【题型】解答题　【知识点】解析几何　【难度】hard
椭圆$\dfrac{x^2}{a^2}+\dfrac{y^2}{b^2}=1$($a>b>0$)，$P$是第一象限内椭圆上的点，$A_1(-a,0)$，$B_1(0,b)$，$|A_1B_1|=\sqrt{5}$，椭圆的离心率是$\dfrac{\sqrt{3}}{2}$．$M(-t,0)$，$N(t,0)$，$t>0$且$t\neq a$．

\vspace{0.2cm}

\vspace{0.2cm}
\noindent (1)求椭圆的方程并在下图1中作出椭圆的左焦点，写出作图依据；
\vspace{0.1cm}
\noindent (2)如图2，设$t=1$，三角形$PMN$的面积记为$S_1$，三角形$PA_1B_1$的面积记为$S_2$，若$S_2=2S_1$，求点$P$的坐标；
\vspace{0.1cm}
\noindent (3)设$P(x_0,y_0)$，连结$PM$与椭圆交于点$A$，连结$PN$与椭圆交于点$B$，判断$\dfrac{|PM|}{|MA|}+\dfrac{|PN|}{|NB|}$是否为定值？请说明理由．

\vspace{0.3cm}
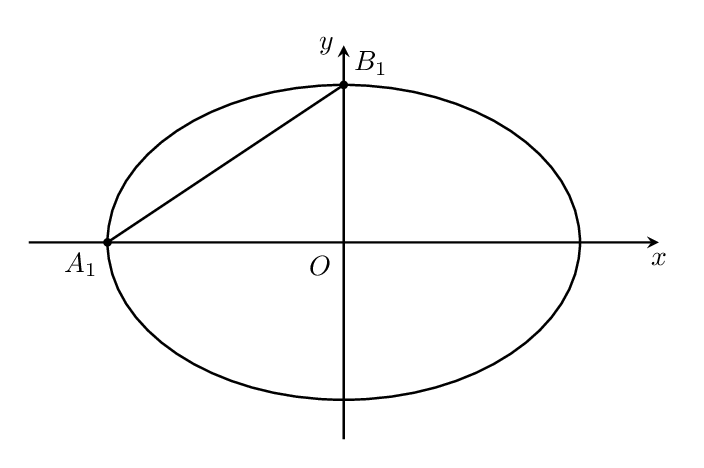
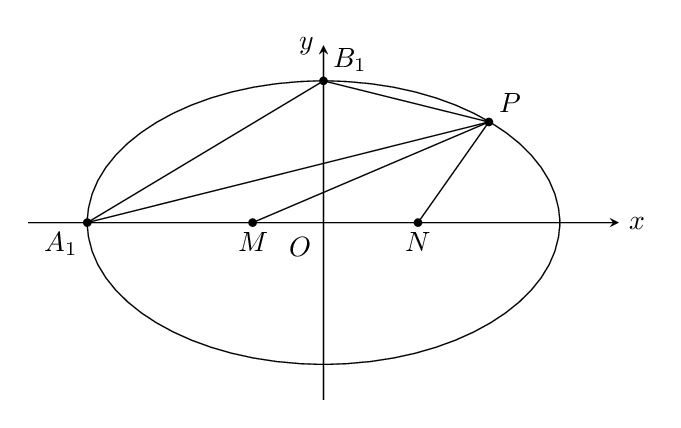
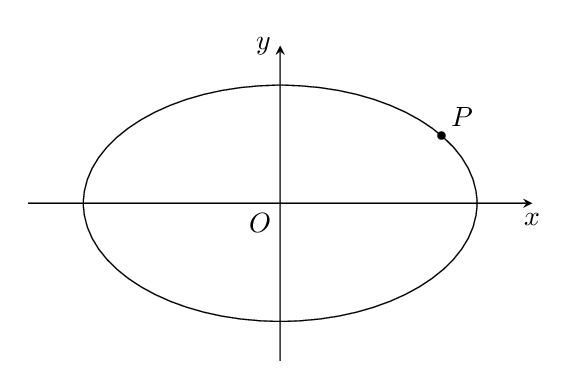
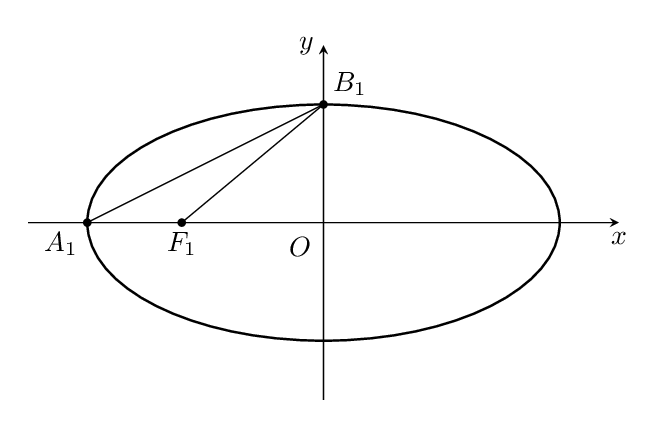
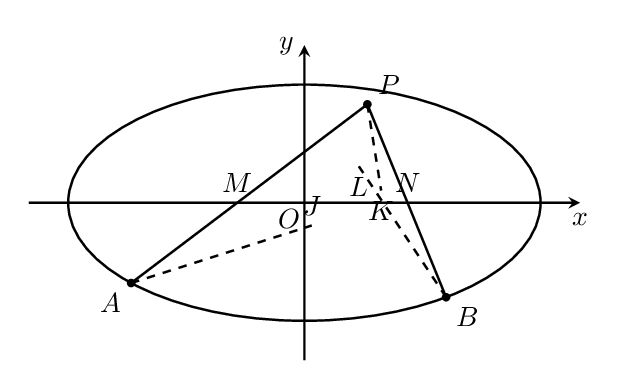
【解答】

\noindent \textbf{【答案】} (1)椭圆的方程为$\dfrac{x^2}{4}+y^2=1$，作图见解析
\vspace{0.1cm}
\noindent (2)$\left(\dfrac{8}{5},\dfrac{3}{5}\right)$
\vspace{0.1cm}
\noindent (3)为定值$\left|\dfrac{8+2t^2}{4-t^2}\right|$

\vspace{0.3cm}
\noindent \textbf{【分析】} (1)根据椭圆中$a,b,c$的关系求解椭圆方程即可，利用椭圆的定义作图即可得椭圆的左焦点；
\vspace{0.1cm}
\noindent (2)设$P(x_0,y_0)$，则$\dfrac{x_0^2}{4}+y_0^2=1$，根据三角形面积公式即可得$S_1$，$S_1$关于$x_0,y_0$的式子，利用面积比例求解$x_0,y_0$即可得所求；
\vspace{0.1cm}
\noindent (3)设$l_{PB}:x=my+t$，其中$m=\dfrac{x_0-t}{y_0}$，$l_{PA}:x=ny-t$，其中$n=\dfrac{x_0+t}{y_0}$，分别与椭圆方程联立，根据根与系数的关系得$y_B$与$y_0$，$y_A$与$y_0$的关系，再根据线段比例关系计算验证$\dfrac{|PM|}{|MA|}+\dfrac{|PN|}{|NB|}$是否为定值即可．

\vspace{0.3cm}
\noindent \textbf{【详解】} (1) 因为椭圆$\dfrac{x^2}{a^2}+\dfrac{y^2}{b^2}=1$($a>b>0$)中$A_1(-a,0)$，$B_1(0,b)$，$|A_1B_1|=\sqrt{5}$，椭圆的离心率是$\dfrac{\sqrt{3}}{2}$，
则
\[
\begin{cases}
\sqrt{a^2+b^2}=\sqrt{5} \\
\dfrac{c}{a}=\dfrac{\sqrt{3}}{2} \\
a^2=b^2+c^2
\end{cases}
\]
解得$a=2$,$b=1$,$c=\sqrt{3}$，
则椭圆的方程为$\dfrac{x^2}{4}+y^2=1$；
如下图：以$B_1$为圆心，以$OA_1$的长为半径在线段$OA_1$上画圆弧，与线段$OA_1$的交点即为椭圆的左焦点$F_1(-\sqrt{3},0)$；

\vspace{0.2cm}

\vspace{0.2cm}
\noindent (2) 设$P(x_0,y_0)$，则$\dfrac{x_0^2}{4}+y_0^2=1$ ①，且$0<x_0<2$,$0<y_0<1$，
当$t=1$时，$M(-1,0)$，$N(1,0)$
又$S_1=S_{\triangle PMN}=\dfrac{1}{2}|MN|\cdot y_0=\dfrac{1}{2}\cdot 2\cdot y_0=y_0$，
因为$A_1(-2,0)$，$B_1(0,1)$，所以直线$A_1B_1$的方程为$\dfrac{x}{-2}+y=1$，即$x-2y+2=0$，
故点$P(x_0,y_0)$到直线$A_1B_1$的距离$d_P=\dfrac{|x_0-2y_0+2|}{\sqrt{1^2+(-2)^2}}=\dfrac{|x_0-2y_0+2|}{\sqrt{5}}$，
$S_2=S_{\triangle PA_1B_1}=\dfrac{1}{2}|A_1B_1|\cdot d_P=\dfrac{1}{2}\cdot\sqrt{5}\cdot\dfrac{|x_0-2y_0+2|}{\sqrt{5}}=\dfrac{|x_0-2y_0+2|}{2}=\dfrac{x_0-2y_0+2}{2}$，
因为$S_2=2S_1$，所以$\dfrac{x_0-2y_0+2}{2}=2y_0$，即$x_0-6y_0+2=0$ ②，
联立①②，且$0<x_0<2$,$0<y_0<1$，解得$x_0=\dfrac{8}{5}$,$y_0=\dfrac{3}{5}$，
故点$P$的坐标为$\left(\dfrac{8}{5},\dfrac{3}{5}\right)$；

\vspace{0.3cm}
\noindent (3) 如图所示，$M(-t,0)$，$N(t,0)$，$t>0$且$t\neq a$，$P(x_0,y_0)$，则$\dfrac{x_0^2}{4}+y_0^2=1$，

\vspace{0.2cm}

\vspace{0.2cm}
\noindent 过$A$作$AJ\perp x$轴于$J$，过$B$作$BL\perp x$轴于$L$，
设$l_{PB}:x=my+t$，其中$m=\dfrac{x_0-t}{y_0}$，
联立$\begin{cases}x=my+t \\ \dfrac{x^2}{4}+y^2=1\end{cases}$，整理得$(m^2+4)y^2+2mty+t^2-4=0$，$\Delta>0$恒成立，
所以$y_B+y_P=y_B+y_0=-\dfrac{2mt}{m^2+4}$,$y_By_0=\dfrac{t^2-4}{m^2+4}$，
则$y_By_0=\dfrac{t^2-4}{\left(\dfrac{x_0-t}{y_0}\right)^2+4} \Rightarrow y_B=\dfrac{y_0(t^2-4)}{(x_0-t)^2+4y_0^2}$，
设$l_{PA}:x=ny-t$，其中$n=\dfrac{x_0+t}{y_0}$，
联立$\begin{cases}x=ny-t \\ \dfrac{x^2}{4}+y^2=1\end{cases}$，整理得$(n^2+4)y^2-2nty+t^2-4=0$，$\Delta>0$恒成立，
所以$y_A+y_P=y_A+y_0=\dfrac{2nt}{n^2+4}$,$y_Ay_0=\dfrac{t^2-4}{n^2+4}$，
则$y_Ay_0=\dfrac{t^2-4}{\left(\dfrac{x_0+t}{y_0}\right)^2+4} \Rightarrow y_A=\dfrac{y_0(t^2-4)}{(x_0+t)^2+4y_0^2}$，
因为$\dfrac{|PM|}{|MA|}=\dfrac{|PK|}{|AJ|}$,$\dfrac{|PN|}{|NB|}=\dfrac{|PK|}{|BL|}$，
所以
\[
\begin{aligned}
\dfrac{|PM|}{|MA|}+\dfrac{|PN|}{|NB|}&=\dfrac{|PK|}{|AJ|}+\dfrac{|PK|}{|BL|}=\left|\dfrac{y_0}{-y_A}+\dfrac{y_0}{-y_B}\right|=\left|-y_0\left(\dfrac{1}{y_A}+\dfrac{1}{y_B}\right)\right| \\
&=\left|-y_0\left(\dfrac{(x_0+t)^2+4y_0^2}{y_0(t^2-4)}+\dfrac{(x_0-t)^2+4y_0^2}{y_0(t^2-4)}\right)\right| \\
&=\left|\dfrac{2(x_0^2+4y_0^2)+2t^2}{4-t^2}\right|=\left|\dfrac{8+2t^2}{4-t^2}\right|
\end{aligned}
\]
为定值，
所以$\dfrac{|PM|}{|MA|}+\dfrac{|PN|}{|NB|}$为定值$\left|\dfrac{8+2t^2}{4-t^2}\right|$．